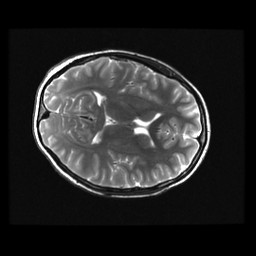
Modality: T2w
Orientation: axial
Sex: female
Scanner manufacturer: ge
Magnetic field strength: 3 T
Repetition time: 5 s
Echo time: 0.1012 s